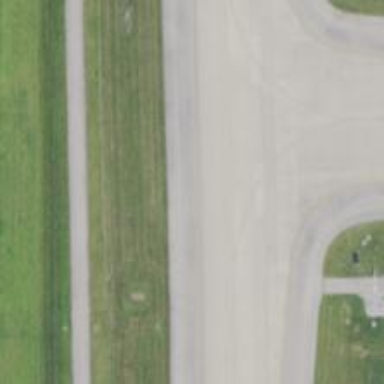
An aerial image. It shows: View of taxiway at the airport.